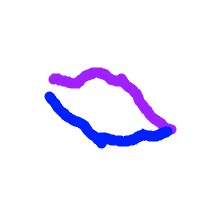
Shape: parallelogram